Question: I would like to get that question sign image just after the email address input field and align right to the center of the input field?

'''
<div class="form-group form-group-lg">
<label class="col-md-2 control-label">{{translation.TELEPHONE}}:</label>
<div class="col-md-4">
<input type="text" class="form-control" ng-model="jdeRetailer.phone" placeholder="Telephone">
</div>
<label class="col-md-2 control-label">{{translation.EMAIL}}:</label>
<div class="col-md-4">
<input type="text" class="form-control" ng-model="jdeRetailer.email" placeholder="Email address">
<span style="font-size:1.3em;" class="glyphicon glyphicon-question-sign" data-toggle="popover" data-content="Info tooltip text here" data-trigger="hover"></span>
</div>
</div>
'''
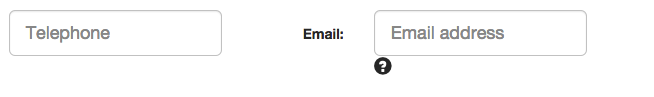
Answer: The form-control class of bootstrap has 'width:100%' property. Better way set glyphicon in absolute position with right 0 position.
Just add this property to span:
'''
position: absolute;
right: 20px;
top: 15px;
'''
and position:relative; to parent of span.
<URL> is code.